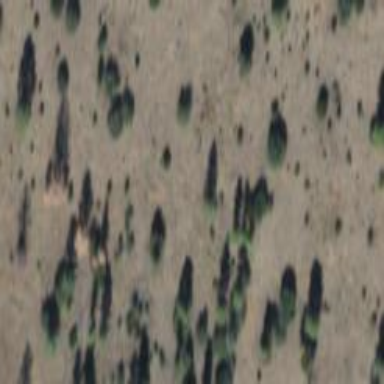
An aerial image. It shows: Patch of scrub vegetation.